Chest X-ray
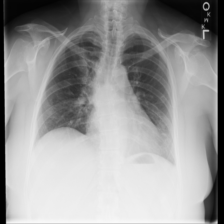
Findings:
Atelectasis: positive
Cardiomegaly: negative
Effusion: negative
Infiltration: negative
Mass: negative
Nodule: negative
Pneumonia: negative
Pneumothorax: negative
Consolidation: negative
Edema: negative
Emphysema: negative
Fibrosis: negative
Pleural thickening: negative
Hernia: negative